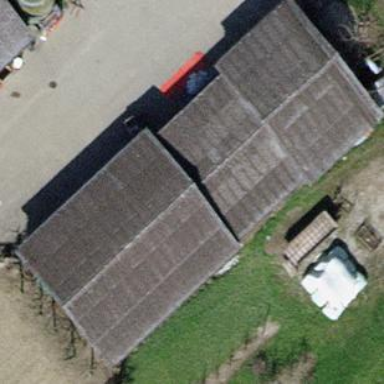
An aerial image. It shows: Gabled roof on farm auxiliary building.